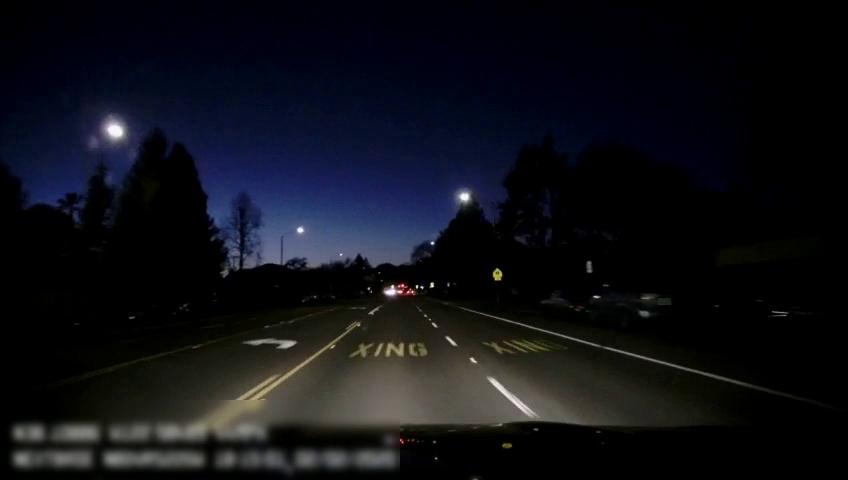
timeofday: Night
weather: Other
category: Drivable Space
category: Drivable Space
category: Vehicles | Car
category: Vehicles | SUV
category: Lanes | Alternate Lane
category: Lanes | Current Lane
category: Lanes | Current Lane
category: Lanes | Opposite Lane
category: Traffic | Signs